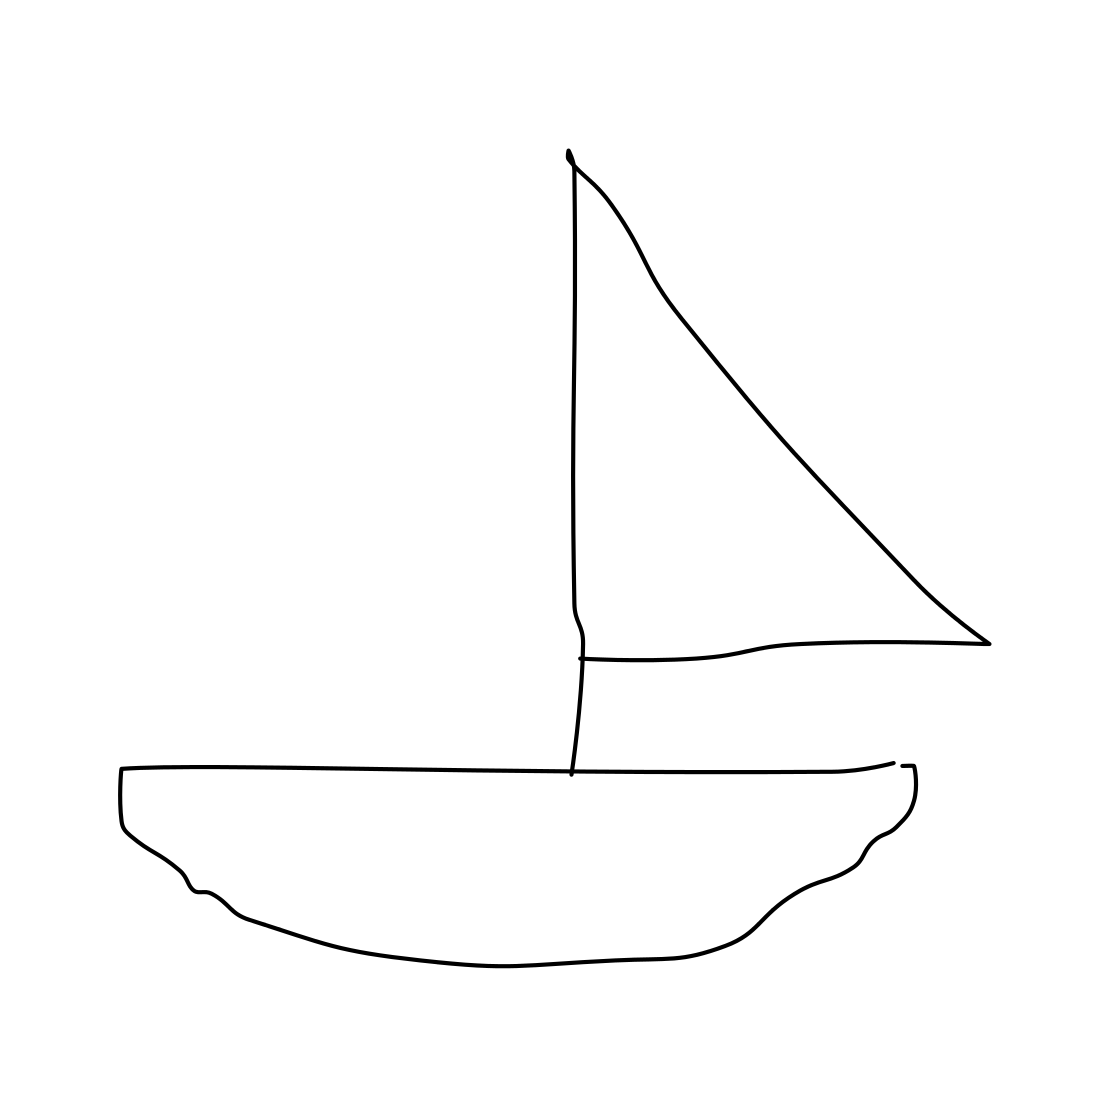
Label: sailboat